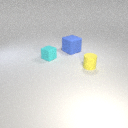
small yellow rubber cylinder in front of large blue rubber cube